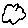
Label: cloud